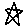
Label: star